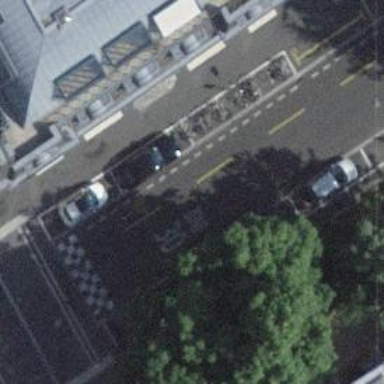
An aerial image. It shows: Bicycle parking area with stands.